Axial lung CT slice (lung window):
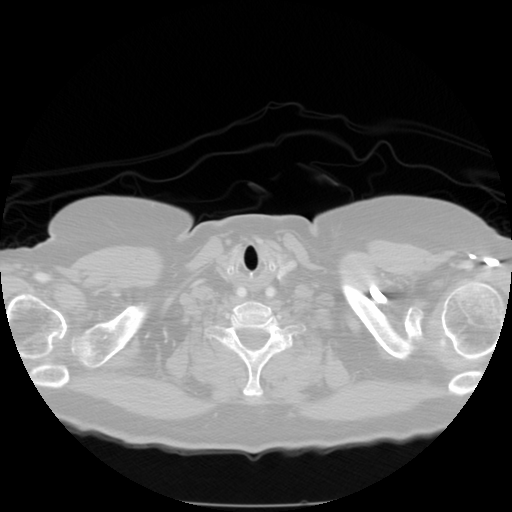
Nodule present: no